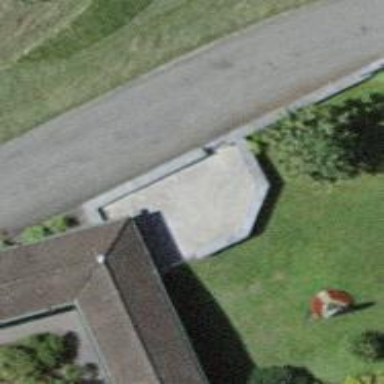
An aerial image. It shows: Bench for seating.